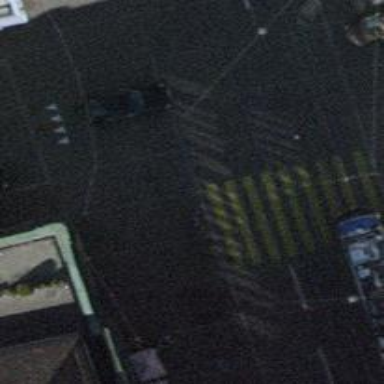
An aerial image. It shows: Kerb barrier.